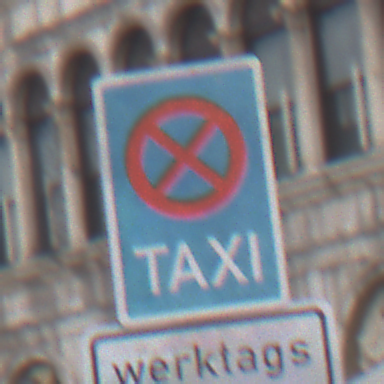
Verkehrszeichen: Taxenstand
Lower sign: ZeitangabenMitBeschraenkungAufWochentage7
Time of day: SunriseSunset
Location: Outdoor (Urban)
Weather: PartlyCloudy
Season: NotSpecified
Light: Natural